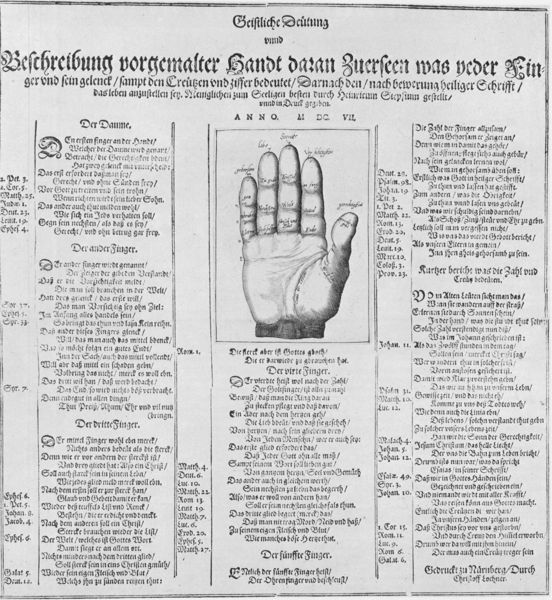
Titel: Geistliche Deütung vnnd Beschreibung vorgemalter Handt
Künstler: Heinrich Stepsius
Standort: Wolfenbüttel
Institution: Herzog August Bibliothek
Schlagwörter: hand, weiß, daumen, finger, grau, schwarz, anatomie, rahmen, bild, fünf, schrift, grafik, graphik, spalten, dick, zeigefinger, zahlen, deutsch, buch, druck, stich, titel, seite, illustration, text, zeitung, beschriftung, überschrift, medizin, zahl, innenseite, kupferstich, fraktur, flugblatt, beschreibung, ringfinger, beschriftet, anleitung, wörter, spalte, was, handinnenfläche, majuskeln, anno, handfläche, hande, mittelfinger, rechte hand, deutung, abhandlung, rechte, palten, vorgemalter, daran, vorgemalt